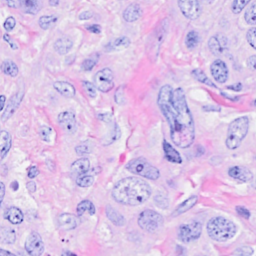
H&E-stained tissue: Breast